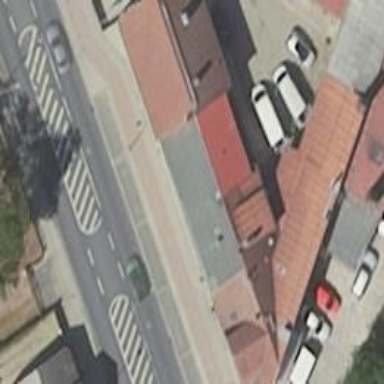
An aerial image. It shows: Bakery.